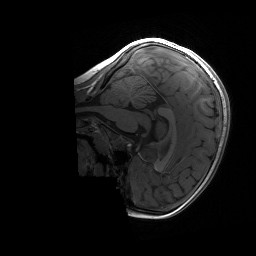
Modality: T1w
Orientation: sagittal
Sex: female
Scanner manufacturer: siemens
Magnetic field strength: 3 T
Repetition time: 1.9 s
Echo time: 0.00243 s